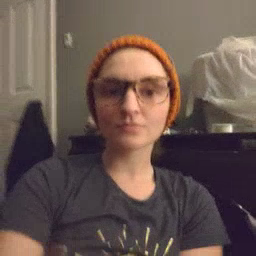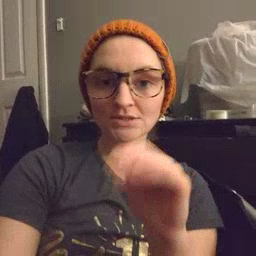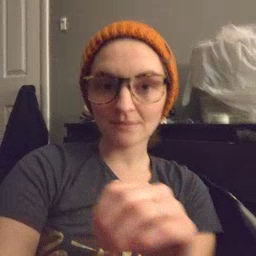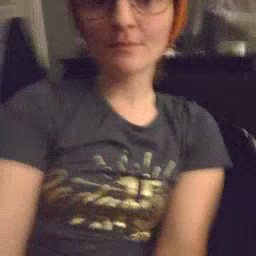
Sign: night